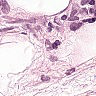
Metastatic tissue present: no